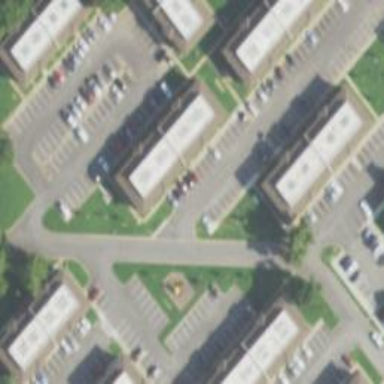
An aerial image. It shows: Living street.